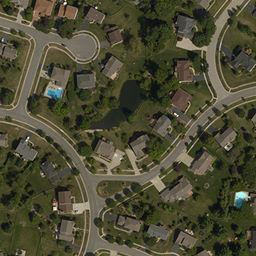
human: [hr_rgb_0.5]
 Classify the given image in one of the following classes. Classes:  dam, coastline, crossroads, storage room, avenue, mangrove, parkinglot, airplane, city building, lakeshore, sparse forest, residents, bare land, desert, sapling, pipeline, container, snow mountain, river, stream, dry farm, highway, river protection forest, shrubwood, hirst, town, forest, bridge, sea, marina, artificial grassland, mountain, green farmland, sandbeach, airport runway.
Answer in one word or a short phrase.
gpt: town